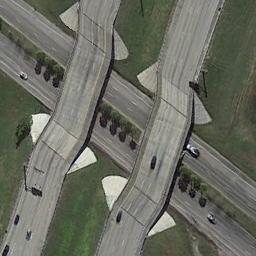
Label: overpass